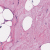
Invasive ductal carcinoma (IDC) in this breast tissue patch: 1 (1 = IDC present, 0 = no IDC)